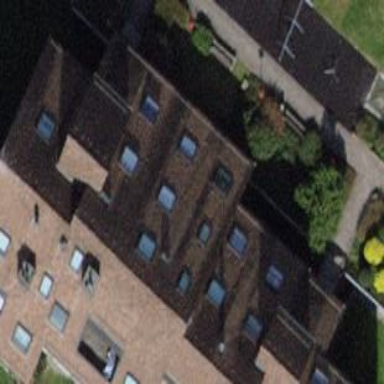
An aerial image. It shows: Gabled roof with red tiles across apartment building. The building itself is grey in color.